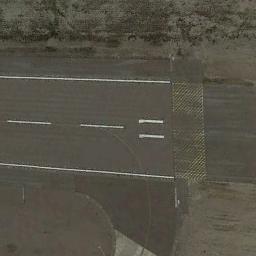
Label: runway